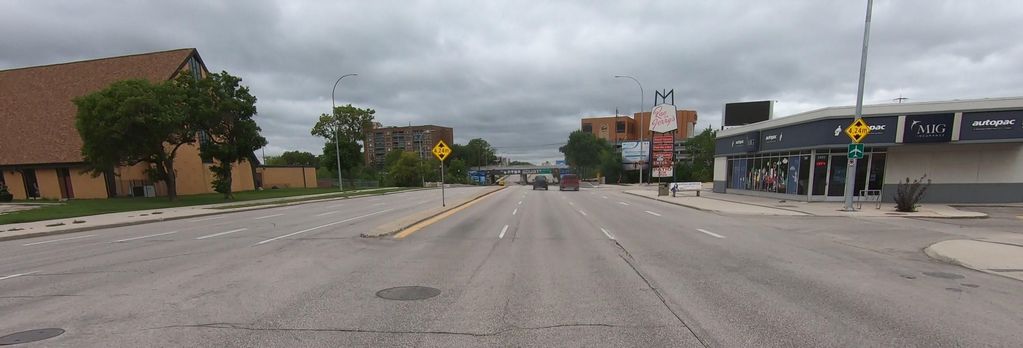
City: winnipeg